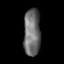
Tissue: lung
Cell type: Epithelial cells
Senescence score: 0.1465
Nuclear area (px): 780
Mean DAPI intensity: 109.663